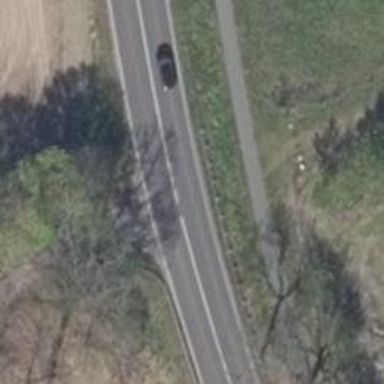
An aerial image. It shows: Primary road with asphalt surface.